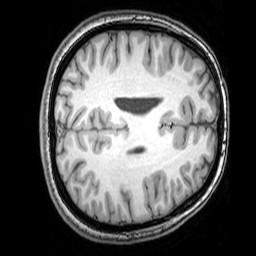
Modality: T1w
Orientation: axial
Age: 23
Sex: female
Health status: healthy
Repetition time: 0.081 s
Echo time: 0.037 s